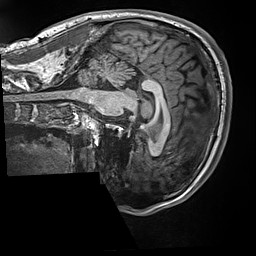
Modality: T1w
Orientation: sagittal
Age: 30
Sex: male
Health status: healthy
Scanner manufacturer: siemens
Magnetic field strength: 3 T
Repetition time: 2.5 s
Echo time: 0.00299 s